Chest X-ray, PA view. Patient: 45 years old, sex F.
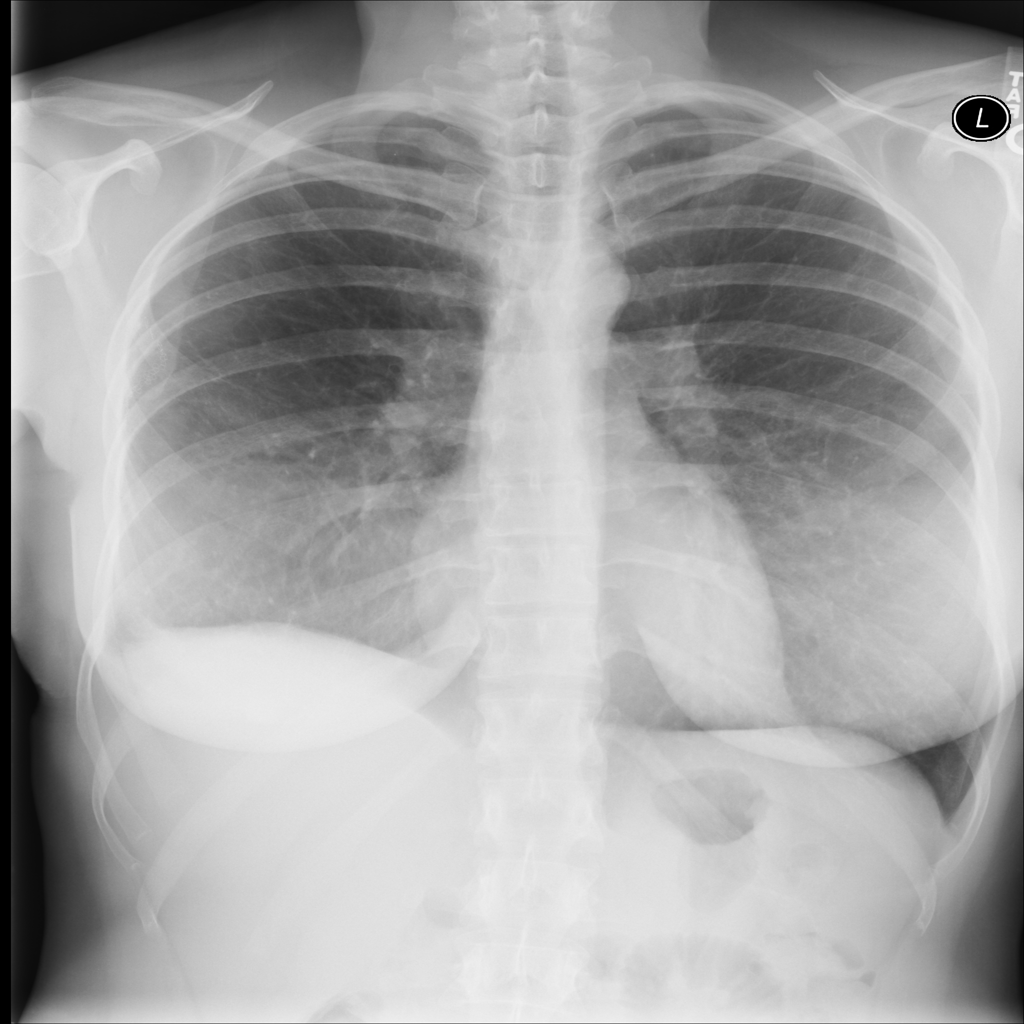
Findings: No Finding